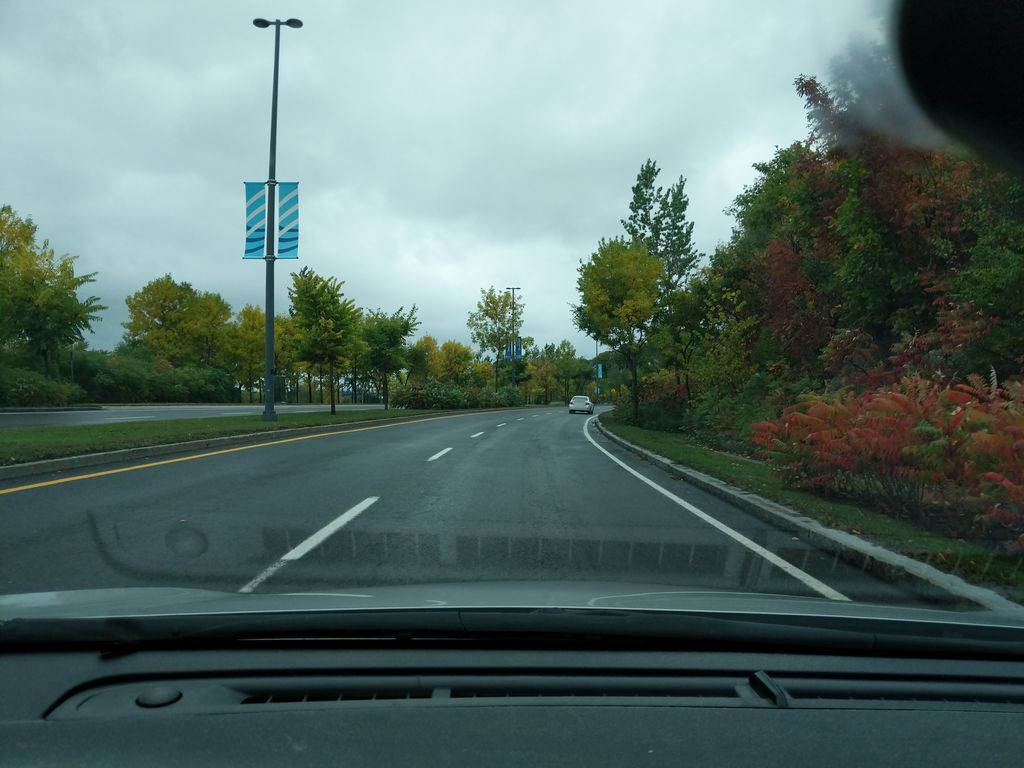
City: quebec_city